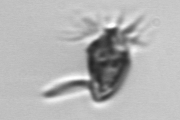
Label: Tontonia_appendiculariformis